【题型】选择题　【知识点】立体几何　【难度】easy
在如图五面体中，棱 $AD$，$BE$，$CF$ 互相平行，且两两之间距离为 1. 若 $AD=1$，$BE=2$，$CF=3$，$AB=BC=CA=1$，则该五面体的体积为（ \quad ）

A. $\frac{\sqrt{3}}{6}$ \qquad\qquad B. $\frac{3\sqrt{3}}{4} + \frac{1}{2}$ \qquad\qquad C. $\frac{3\sqrt{3}}{4} - \frac{1}{2}$ \qquad\qquad D. $\frac{\sqrt{3}}{2}$
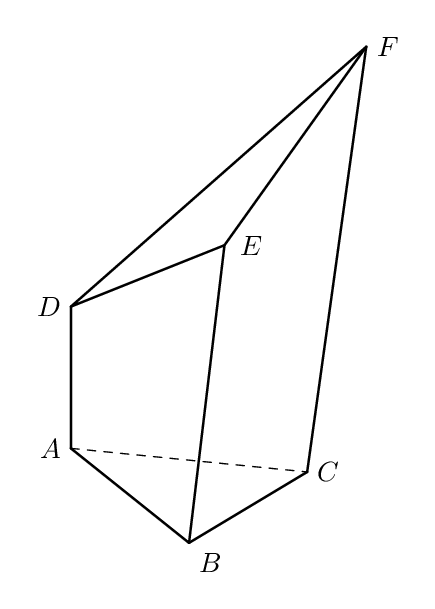
【解答】
【答案】 D

【分析】 将五面体补成正三棱柱，求出三棱柱的体积即可得到结果.

【详解】 如图，延长 $AD$ 至点 $G$，延长 $BE$ 至点 $H$，延长 $CF$ 至点 $I$，使得 $AG = BH = CI = 4$，

$\because$ 棱 $AD$，$BE$，$CF$ 互相平行，$\therefore AG // BH // CI$，故五面体 $ABC-GHI$ 为三棱柱，且体积为原五面体体积的 2 倍，

$\because AD$，$BE$，$CF$ 两两之间距离为 1，$AB = BC = CA = 1$，

$\therefore$ 三棱柱 $ABC-GHI$ 为正三棱柱，底面是边长为 1 的等边三角形，高为 4，

$\therefore$ 三棱柱 $ABC-GHI$ 的体积为 $\frac{\sqrt{3}}{4} \times 1^2 \times 4 = \sqrt{3}$，

$\therefore$ 该五面体的体积为 $\frac{\sqrt{3}}{2}$.

故选：D.

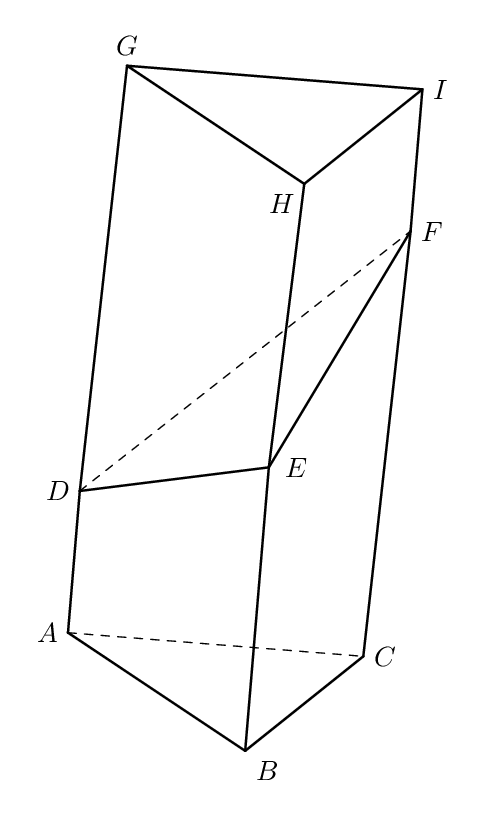